Aerial crown-view tile of a tropical tree (Barro Colorado Island, Panama), acquired 20250414:
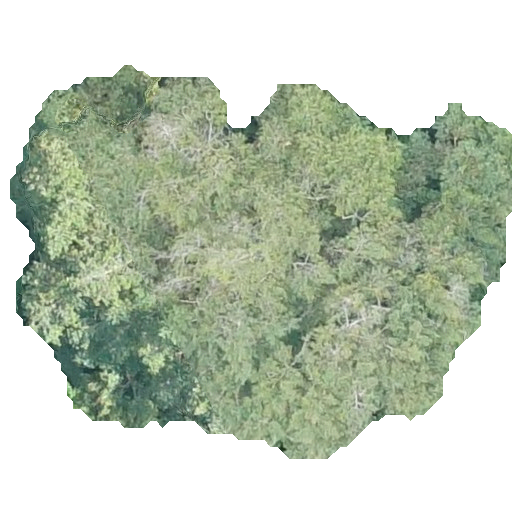
Species: Chrysophyllum cainito
GBIF accepted scientific name: Chrysophyllum cainito
Crown area: 218.951 m²